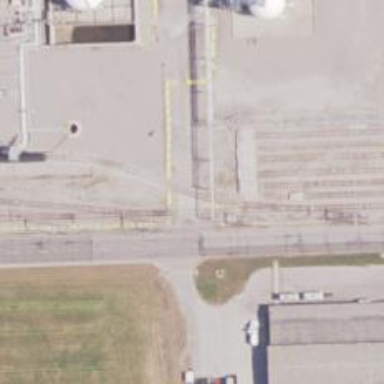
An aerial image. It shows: Railway spur service.